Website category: university
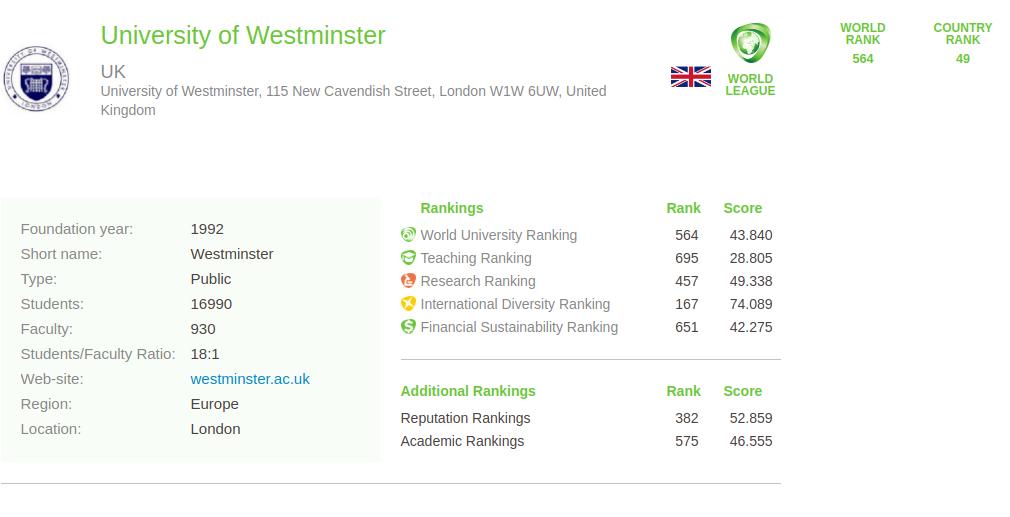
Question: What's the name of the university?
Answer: University of Westminster

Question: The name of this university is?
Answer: University of Westminster

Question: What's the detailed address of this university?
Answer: University of Westminster, 115 New Cavendish Street, London W1W 6UW, United Kingdom

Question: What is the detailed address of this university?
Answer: University of Westminster, 115 New Cavendish Street, London W1W 6UW, United Kingdom

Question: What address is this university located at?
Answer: University of Westminster, 115 New Cavendish Street, London W1W 6UW, United Kingdom

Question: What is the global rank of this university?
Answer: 564

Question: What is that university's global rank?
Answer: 564

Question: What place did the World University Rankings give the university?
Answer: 564

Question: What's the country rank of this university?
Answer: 49

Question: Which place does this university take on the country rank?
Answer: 49

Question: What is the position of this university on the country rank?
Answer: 49

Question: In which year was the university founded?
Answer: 1992

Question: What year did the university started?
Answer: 1992

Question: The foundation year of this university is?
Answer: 1992

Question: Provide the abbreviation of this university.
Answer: Westminster

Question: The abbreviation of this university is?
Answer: Westminster

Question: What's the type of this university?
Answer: Public

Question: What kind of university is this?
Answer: Public

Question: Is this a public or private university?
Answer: Public

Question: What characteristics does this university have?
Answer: Public

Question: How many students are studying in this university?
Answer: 16990

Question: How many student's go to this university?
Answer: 16990

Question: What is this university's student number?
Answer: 16990

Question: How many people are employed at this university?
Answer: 930

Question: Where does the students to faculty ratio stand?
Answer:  18 : 1

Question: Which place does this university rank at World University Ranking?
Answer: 564

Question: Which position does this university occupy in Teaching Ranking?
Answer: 695

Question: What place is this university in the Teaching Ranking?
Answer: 695

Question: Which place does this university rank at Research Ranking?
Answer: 457

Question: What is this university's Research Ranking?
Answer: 457

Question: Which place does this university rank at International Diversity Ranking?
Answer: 167

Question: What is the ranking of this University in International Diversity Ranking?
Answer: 167

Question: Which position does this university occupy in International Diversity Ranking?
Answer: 167

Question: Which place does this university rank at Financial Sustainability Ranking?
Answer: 651

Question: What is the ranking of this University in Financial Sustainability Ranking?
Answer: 651

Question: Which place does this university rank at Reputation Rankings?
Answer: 382

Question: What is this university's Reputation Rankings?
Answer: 382

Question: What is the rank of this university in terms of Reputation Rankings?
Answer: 382

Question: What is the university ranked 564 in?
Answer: World University Ranking

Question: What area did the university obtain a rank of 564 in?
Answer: World University Ranking

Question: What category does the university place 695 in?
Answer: Teaching Ranking

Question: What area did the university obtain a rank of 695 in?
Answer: Teaching Ranking

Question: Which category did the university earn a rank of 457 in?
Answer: Research Ranking

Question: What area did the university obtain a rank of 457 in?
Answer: Research Ranking

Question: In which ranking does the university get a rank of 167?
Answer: International Diversity Ranking

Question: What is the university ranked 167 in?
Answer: International Diversity Ranking

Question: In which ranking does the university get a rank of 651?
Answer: Financial Sustainability Ranking

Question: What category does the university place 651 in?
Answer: Financial Sustainability Ranking

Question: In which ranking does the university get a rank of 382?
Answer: Reputation Rankings

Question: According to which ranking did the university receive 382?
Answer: Reputation Rankings

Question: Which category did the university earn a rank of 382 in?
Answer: Reputation Rankings

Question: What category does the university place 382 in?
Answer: Reputation Rankings

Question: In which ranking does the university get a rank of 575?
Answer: Academic Rankings

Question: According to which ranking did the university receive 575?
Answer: Academic Rankings

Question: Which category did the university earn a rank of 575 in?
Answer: Academic Rankings

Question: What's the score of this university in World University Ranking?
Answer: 43.840

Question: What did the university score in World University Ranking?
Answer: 43.840

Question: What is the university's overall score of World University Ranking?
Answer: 43.840

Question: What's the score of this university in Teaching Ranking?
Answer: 28.805

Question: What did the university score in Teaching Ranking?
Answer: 28.805

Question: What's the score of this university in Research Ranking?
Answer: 49.338

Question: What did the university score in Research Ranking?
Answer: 49.338

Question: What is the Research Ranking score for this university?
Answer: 49.338

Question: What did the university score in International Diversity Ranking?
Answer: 74.089